Question: I am an ASP.Net MVC application that uses claims based identity. I created a security token service (STS) for authentication. My MVC application is hosted on IIS default website. My application is working perfectly. But scripts are not working. Currently I have disabled anonymous authentication (which is a the requirement). Thank you.
Error Message:

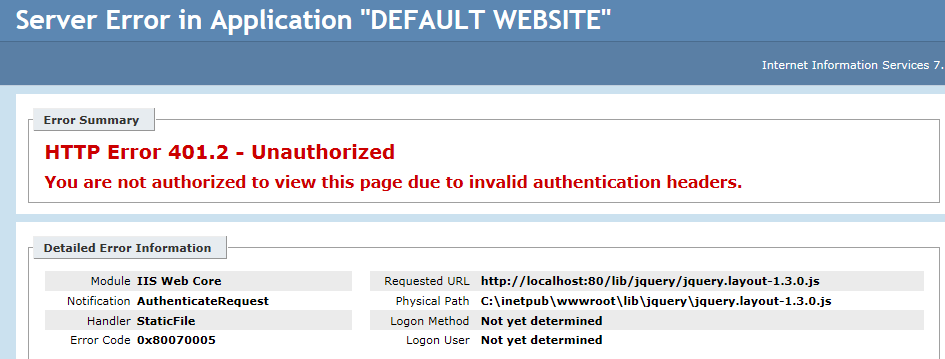
Answer: Finally I got the solution.
For claims based identity, We have to configure on webconfig as follows:
'''
<modules>
<remove name="FormsAuthentication" />
<add name="WSFederationAuthenticationModule" type="System.IdentityModel.Services.WSFederationAuthenticationModule, System.IdentityModel.Services, Version=4.0.0.0, Culture=neutral, PublicKeyToken=b77a5c561934e089" preCondition="integratedMode" />
<add name="SessionAuthenticationModule" type="System.IdentityModel.Services.SessionAuthenticationModule, System.IdentityModel.Services, Version=4.0.0.0, Culture=neutral, PublicKeyToken=b77a5c561934e089" preCondition="integratedMode" />
</modules>
'''
It will work.
Thank you all.............